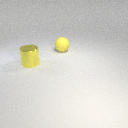
large yellow metal cylinder in front of large yellow rubber sphere